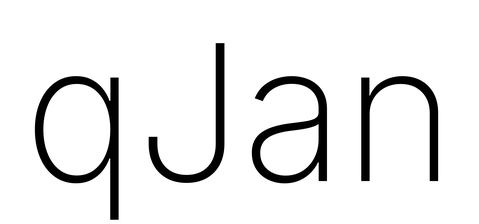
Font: Inter_ExtraLight